Question: Is it possible to have divs located around a central point and then on hover for them to whisk off screen and return when the mouse is gone?
This what the layout:

<URL>
is looking like, the idea is for the green "leaves" to whisk off to show the branches and the menus. Would this be possible with JavaScript and PHP?
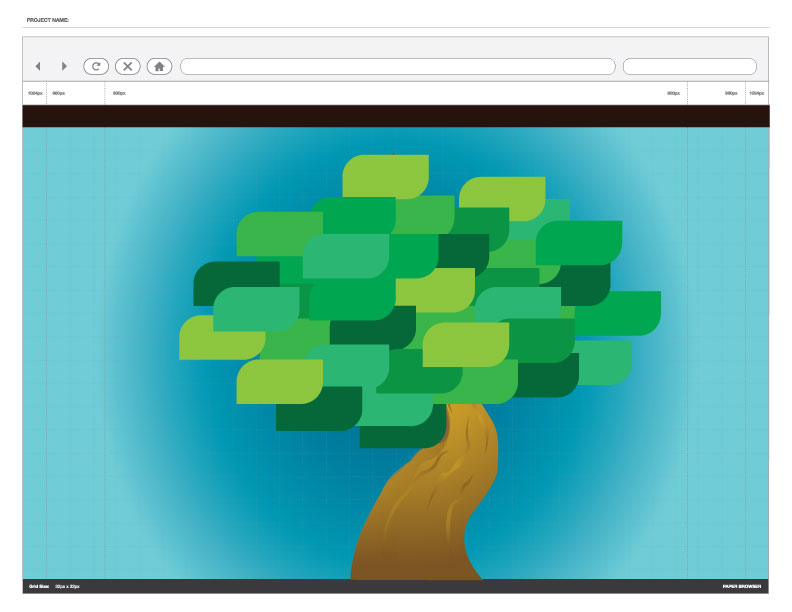
Answer: You are going to need to combine a few jQuery features.
The animation feature at: <URL>
The mouse over feature: <URL>
The mouse out feature: <URL>
Have "dummy divs" where the mouse over is detected that move their ID's real div out of view using animate it, and bring it back with mouseout
I found this interesting so coded it for myself... I did it as below:
'''
<style type="text/css">
body {
overflow:hidden;
}
.leaf {
position:relative;
background-color:#0F0;
height: 100px;
width: 100px;
}
.branch {
display:inline-block;
background-color:#F00;
height: 100px;
width: 100px;
}
</style>
<script type="text/javascript">
$(function(){
var w = $(document).width();
var h = $(document).height();
var r = 250;
$(".branch").hover(function() {
var rand = Math.random();
var x,y;
if(rand<0.25) {
x = w;
y = h*Math.random();
} else if(rand<0.5) {
x = -w;
y = h*Math.random();
} else if(rand<0.75) {
x = w*Math.random();
y = h;
} else {
x = w*Math.random();
y = -h;
}
$(this).children().animate({left: x, top: y});
}, function () {
$(this).children().animate({left: '0', top: '0'});
})
});
</script>
<div class="wrap">
<div class="branch"><div class="leaf"></div></div><!-- etc -->
</div>
'''